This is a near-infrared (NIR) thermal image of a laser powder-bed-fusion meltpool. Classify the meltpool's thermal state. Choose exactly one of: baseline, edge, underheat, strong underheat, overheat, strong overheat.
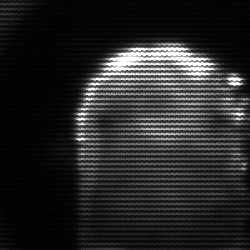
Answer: baseline